Field crop: tomato
Growth stage: 1
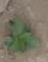
Species: solanum